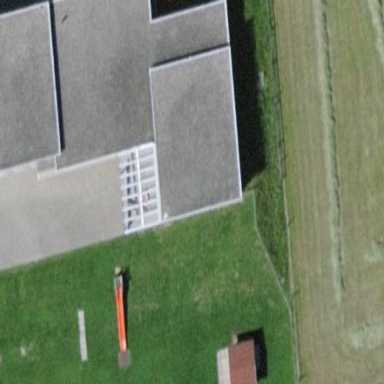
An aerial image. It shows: Kindergarten building.